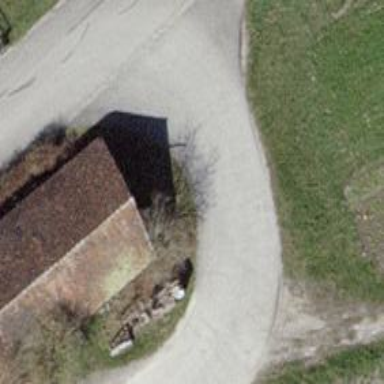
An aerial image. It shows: Agricultural shed with gabled roof made of roof tiles.